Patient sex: M
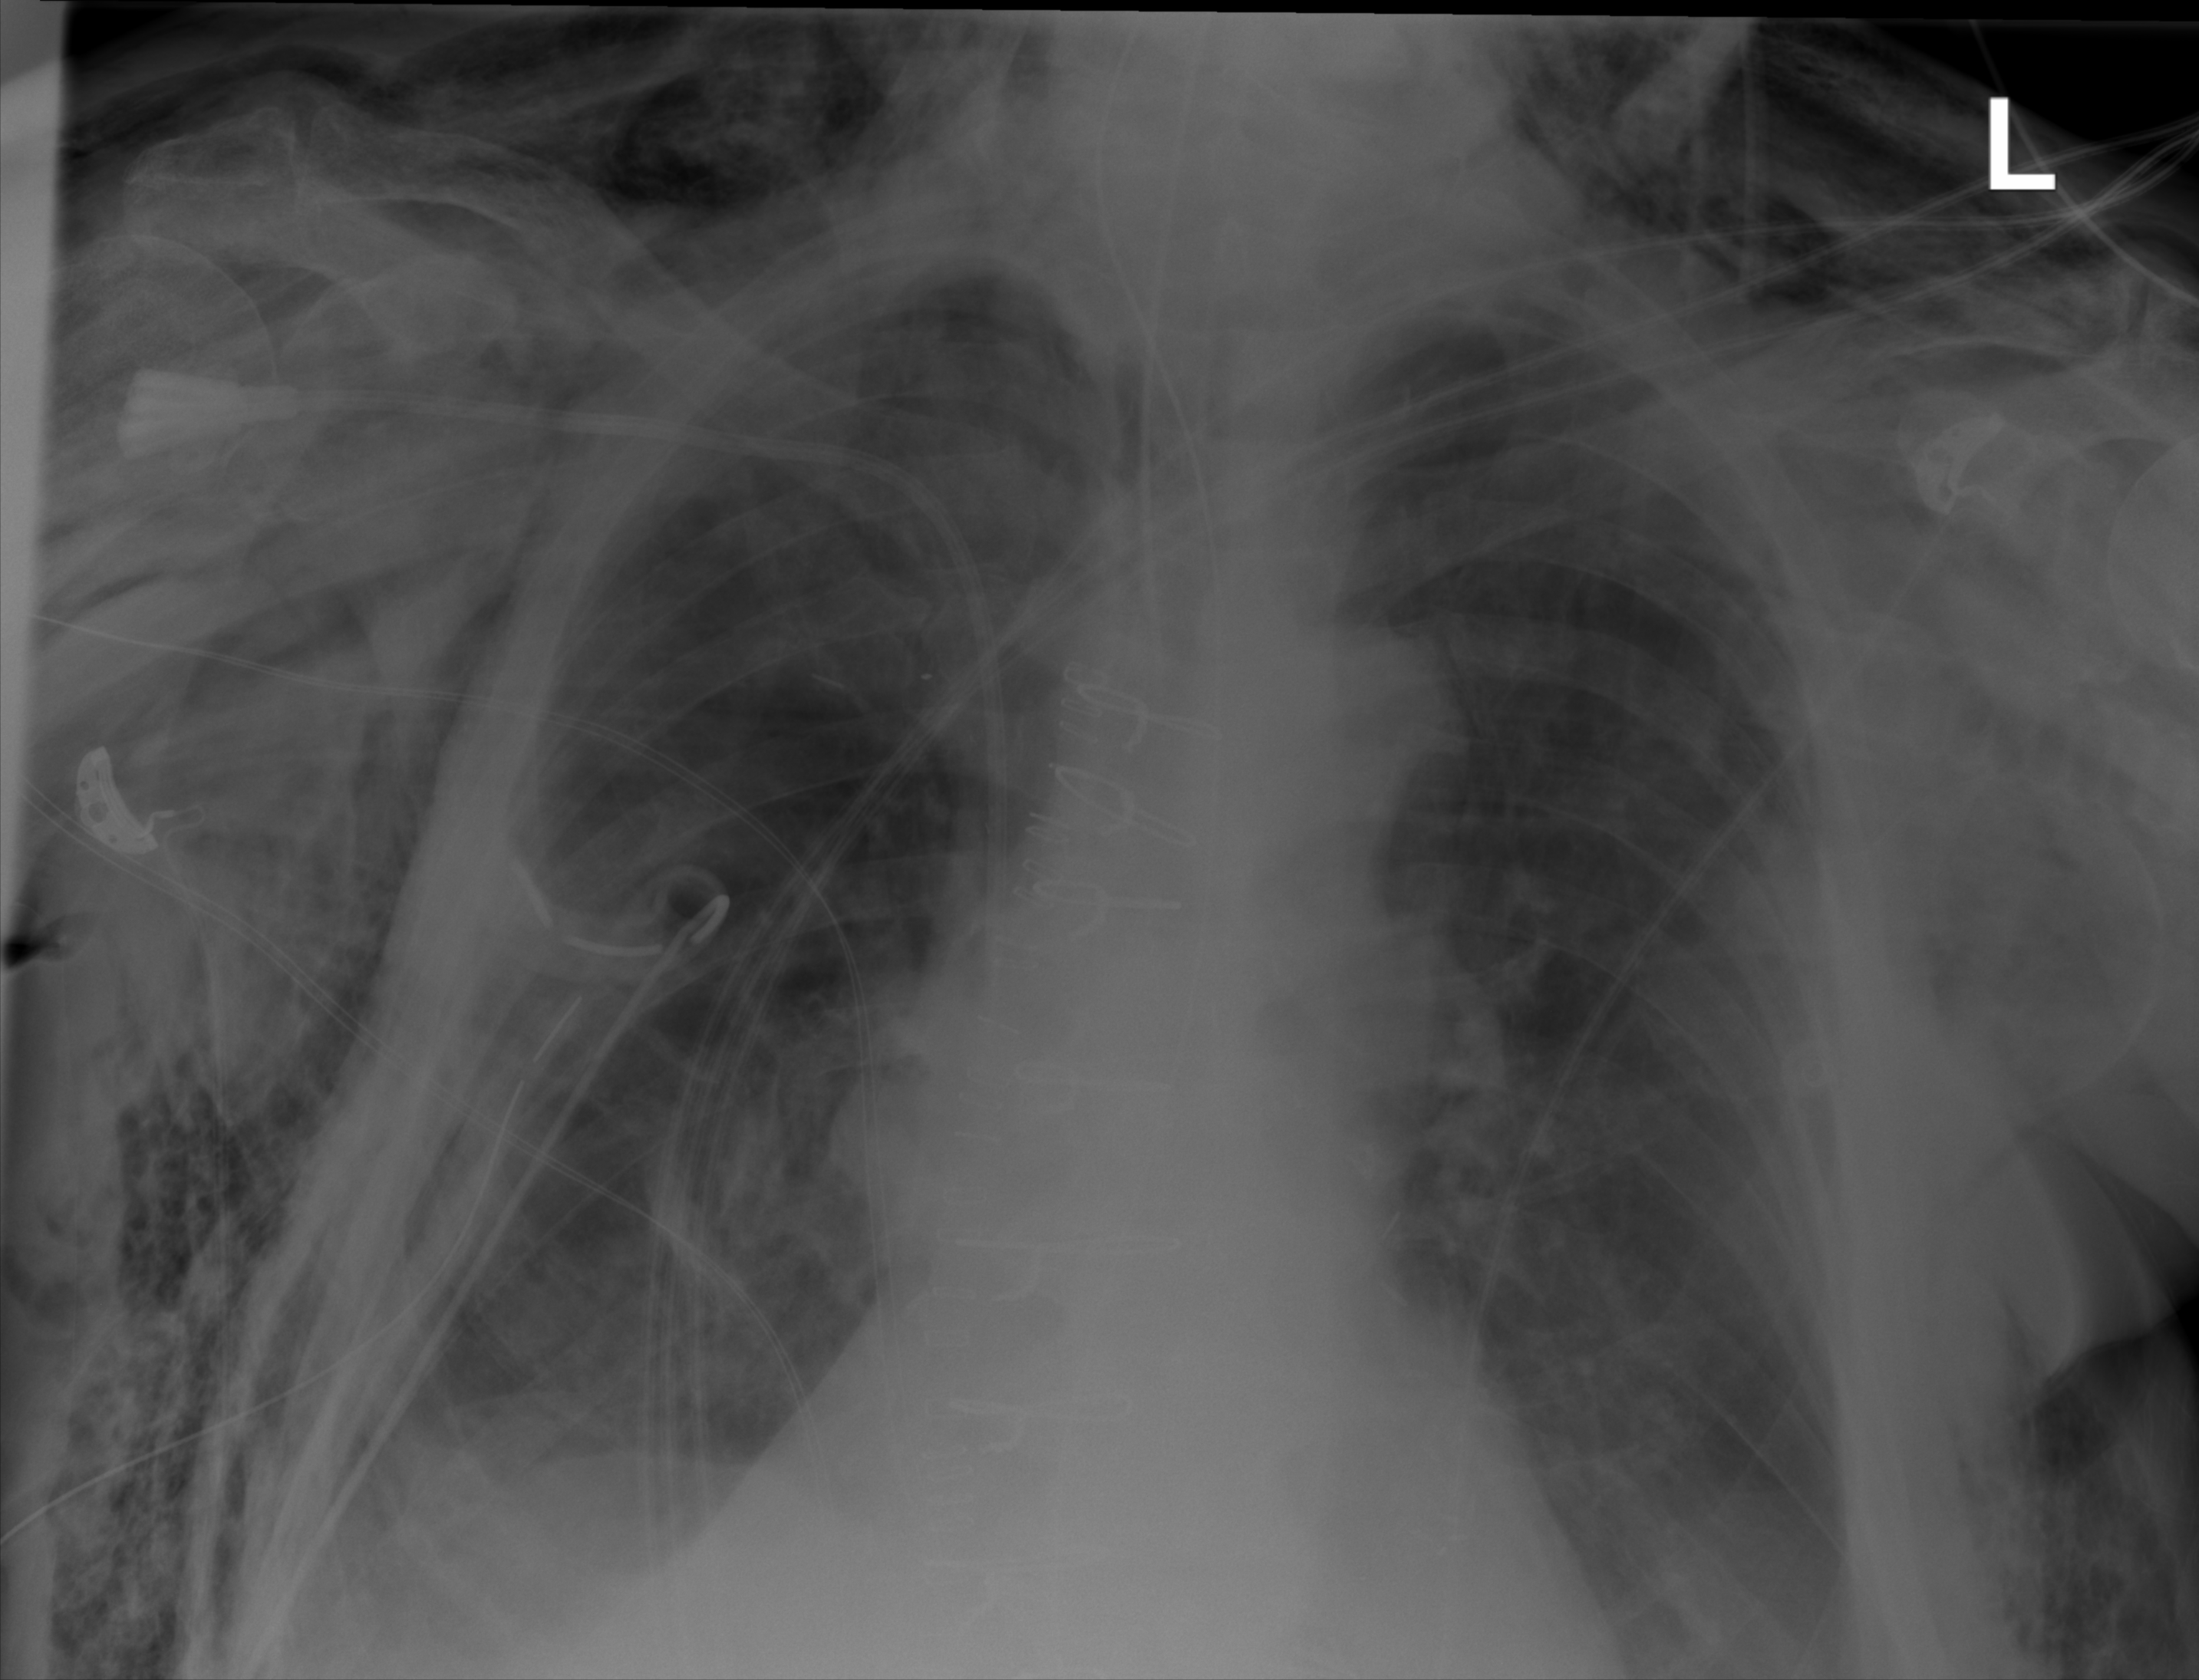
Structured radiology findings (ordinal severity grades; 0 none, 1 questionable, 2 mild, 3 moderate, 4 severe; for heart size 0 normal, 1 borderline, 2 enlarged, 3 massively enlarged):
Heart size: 0
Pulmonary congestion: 2
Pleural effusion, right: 2
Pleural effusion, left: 0
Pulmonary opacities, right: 0
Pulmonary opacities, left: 0
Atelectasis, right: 0
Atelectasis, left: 0